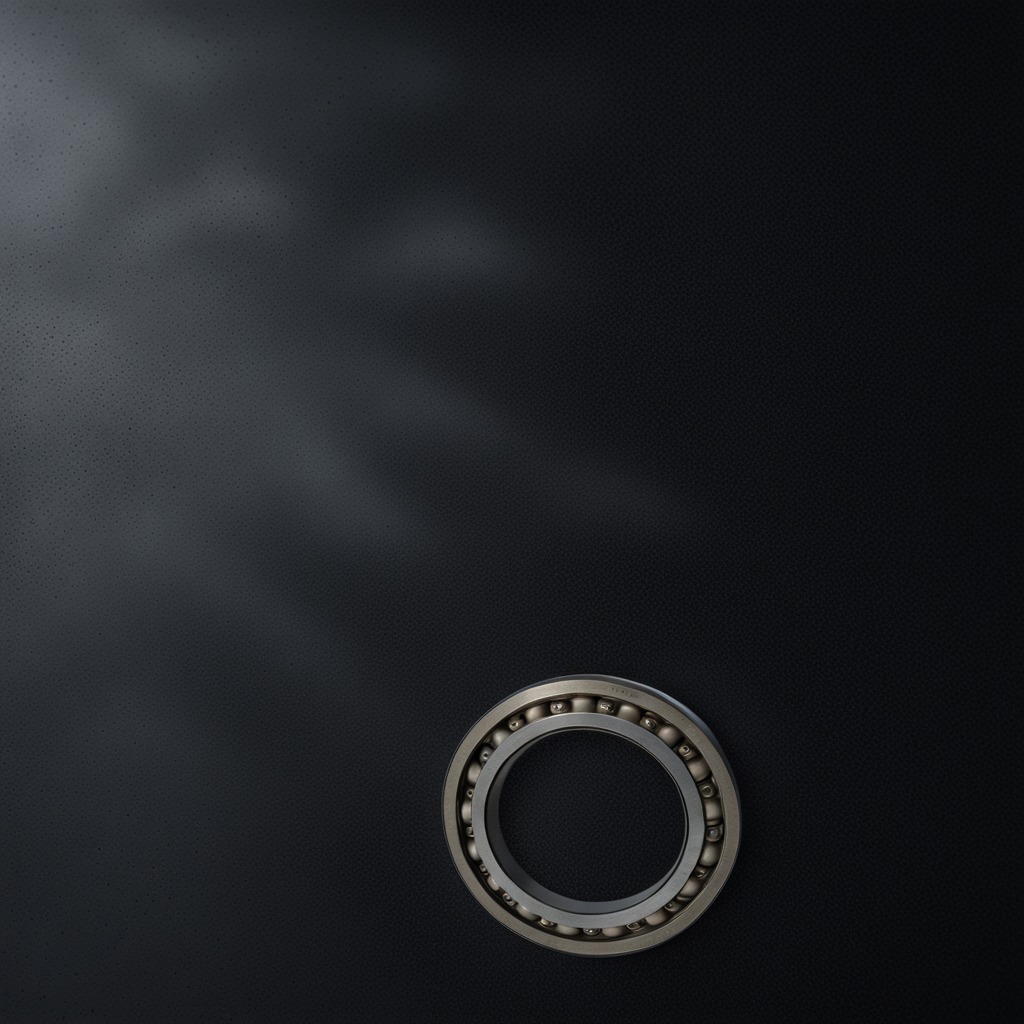
A metal ball bearing is lying on the granite tabletop.